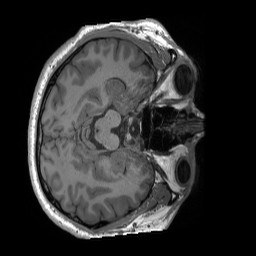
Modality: T1w
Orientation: axial
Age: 32
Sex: male
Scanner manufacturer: siemens
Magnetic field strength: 3 T
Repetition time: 2.4 s
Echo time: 0.00224 s